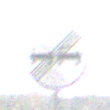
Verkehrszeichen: EndeUeberholverbot
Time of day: MorningAfternoon
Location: Outdoor (Suburban)
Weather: PartlyCloudy
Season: NotSpecified
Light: Natural